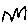
Label: zigzag